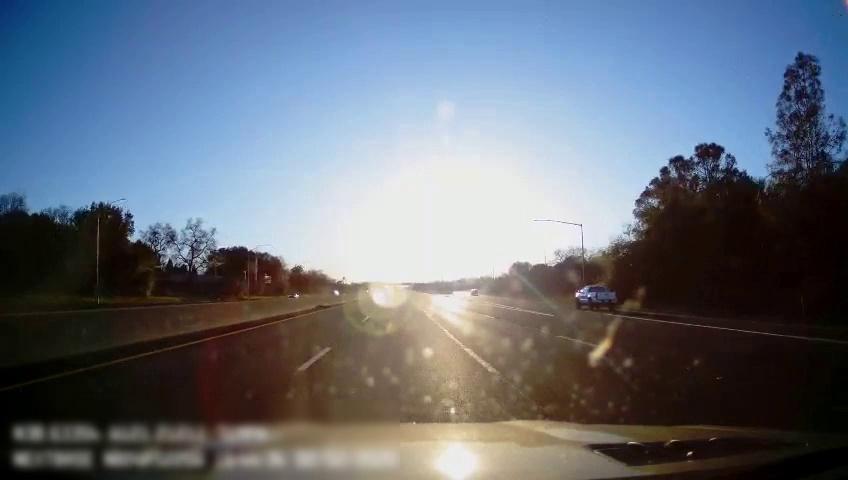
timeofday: Day
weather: Sunny
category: Drivable Space
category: Vehicles | Truck
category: Vehicles | Car
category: Vehicles | Car
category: Lanes | Alternate Lane
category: Lanes | Alternate Lane
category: Lanes | Current Lane
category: Lanes | Current Lane
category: Lanes | Alternate Lane
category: Lanes | Alternate Lane
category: Lanes | Alternate Lane
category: Lanes | Alternate Lane